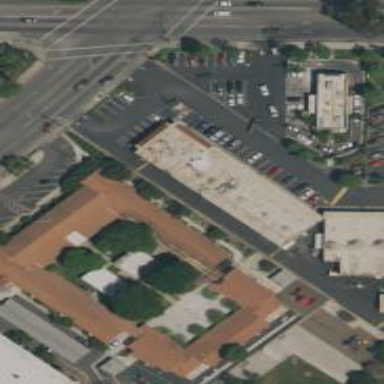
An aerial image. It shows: Retail building.